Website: ulta-beauty
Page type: account-selection
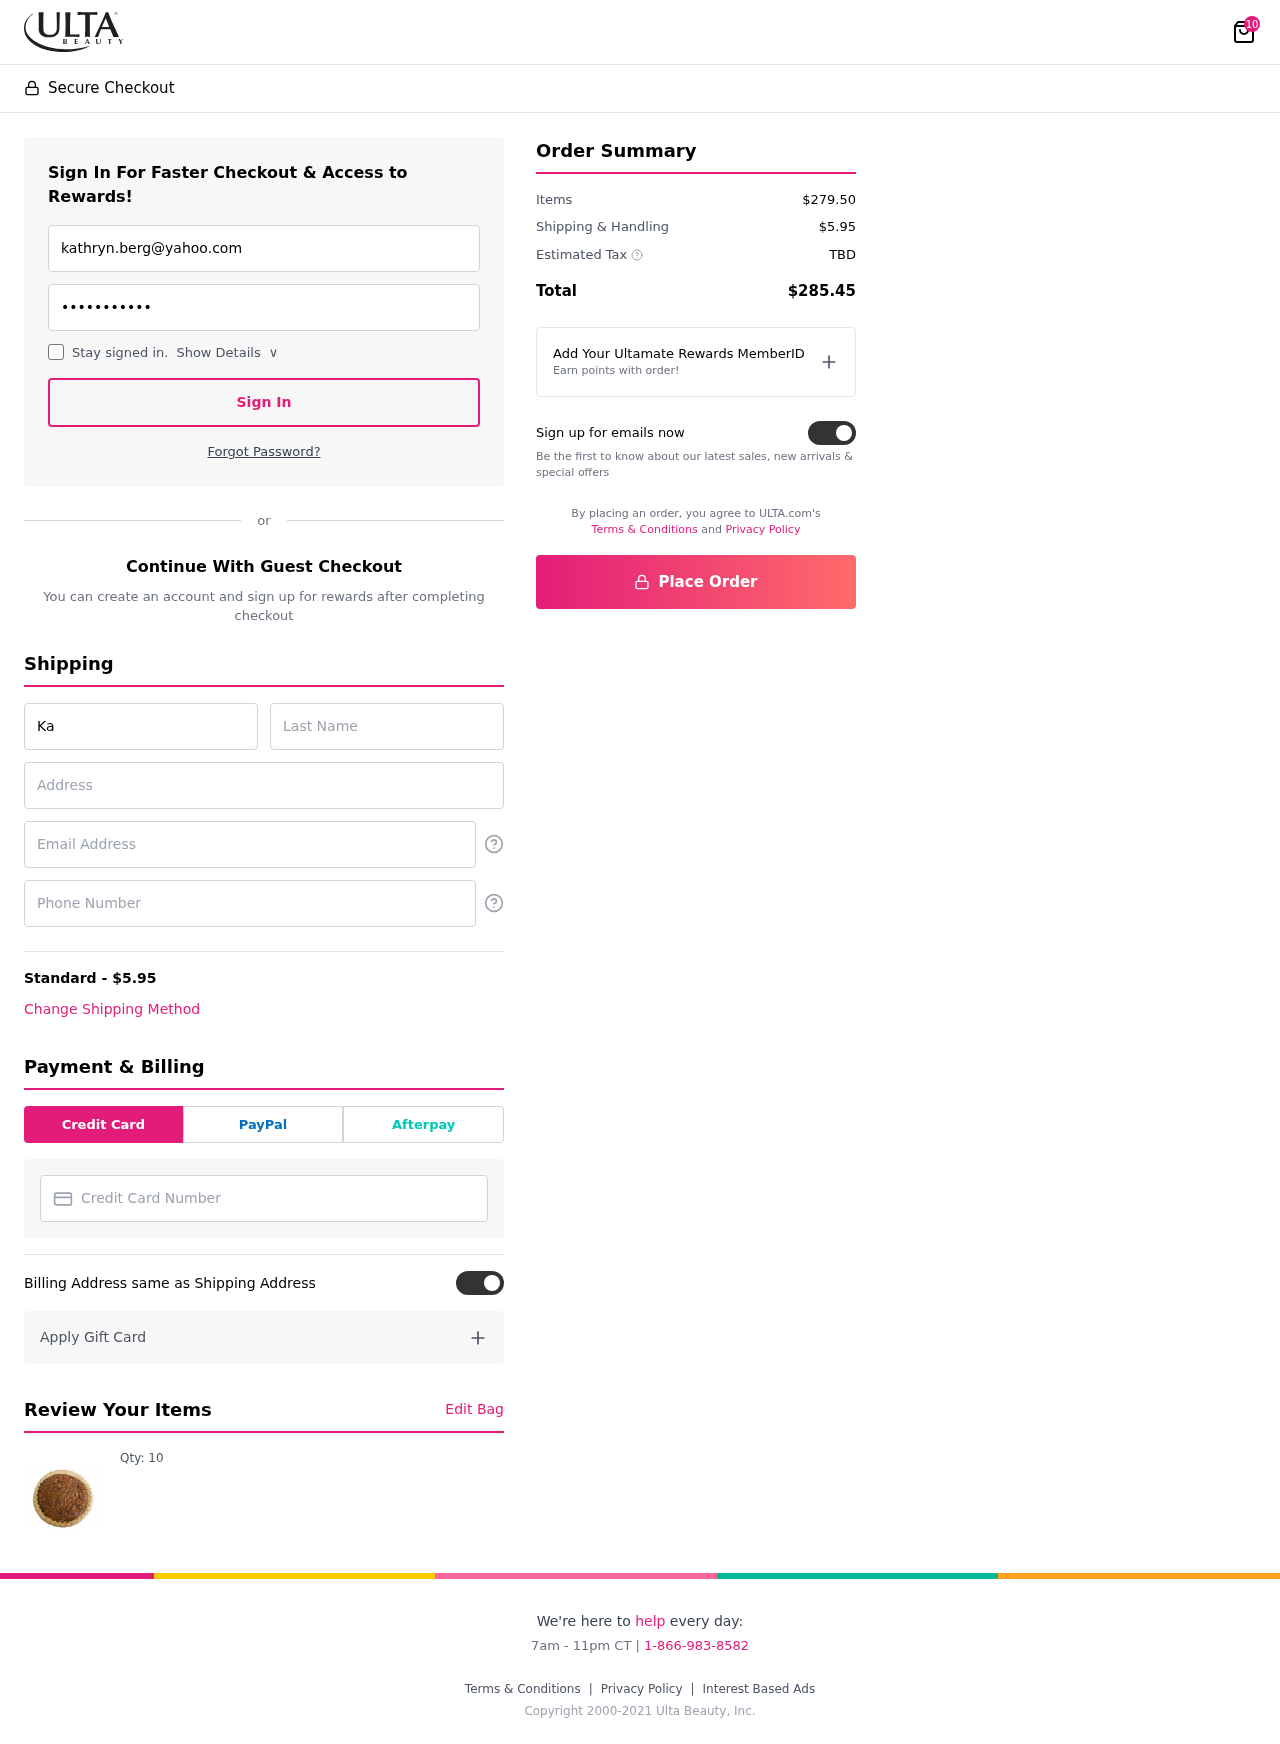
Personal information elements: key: PII_CARD_NUMBER
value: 2296 7994 2312 2833
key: PII_EMAIL
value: kathryn.berg@yahoo.com
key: PII_EMAIL2
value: kathryn.berg@yahoo.com
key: PII_FIRSTNAME
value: Kathryn
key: PII_LASTNAME
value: Berg
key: PII_PHONE
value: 8847941724
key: PII_STREET
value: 96986 Patrick Terrace Apt. 225
Product elements: key: PRODUCT1_QUANTITY
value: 10
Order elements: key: ORDER_NUM_ITEMS
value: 10
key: ORDER_SHIPPING_COST
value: $5.95
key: ORDER_SUBTOTAL
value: $279.50
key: ORDER_TAX
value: TBD
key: ORDER_TOTAL
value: $285.45